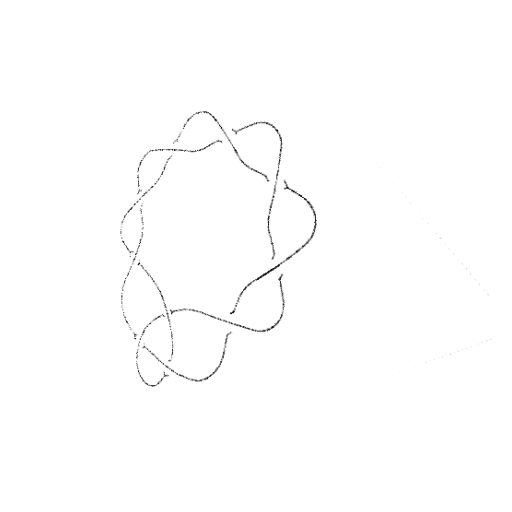
Crossing number: 10